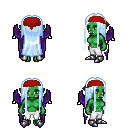
a pixel art fantasy rpg character, female body template, orc, green skin, purple wings, white pants, white cyan extra-long hairstyle, red bandana, metal boots, four views (front, back, left, right), 2x2 character sprite sheet, small pixel art, hard edges, no anti-aliasing